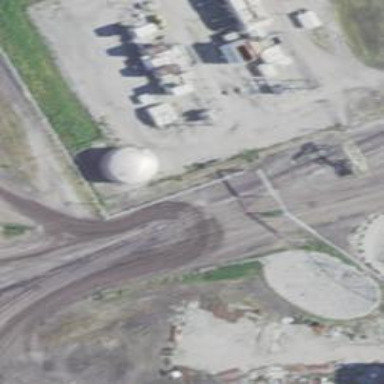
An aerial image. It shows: Substation surrounded by fence.